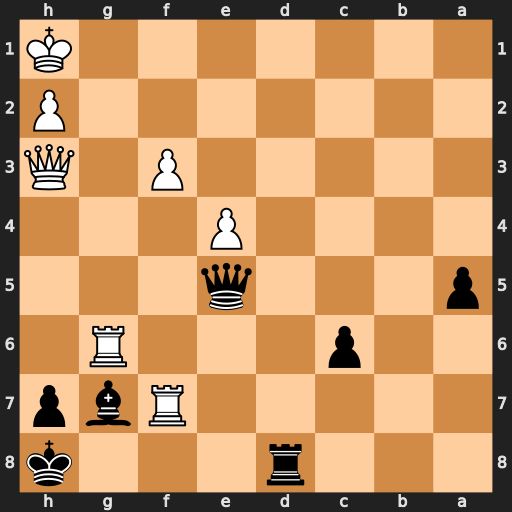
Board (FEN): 3r3k/5Rbp/2p3R1/p3q3/4P3/5P1Q/7P/7K
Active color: b
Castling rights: -
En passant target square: -
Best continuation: Rd1+ Rg1 Rxg1+ Kxg1 Qa1+ Kf2 Qa2+